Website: home-depot
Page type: store-pickup
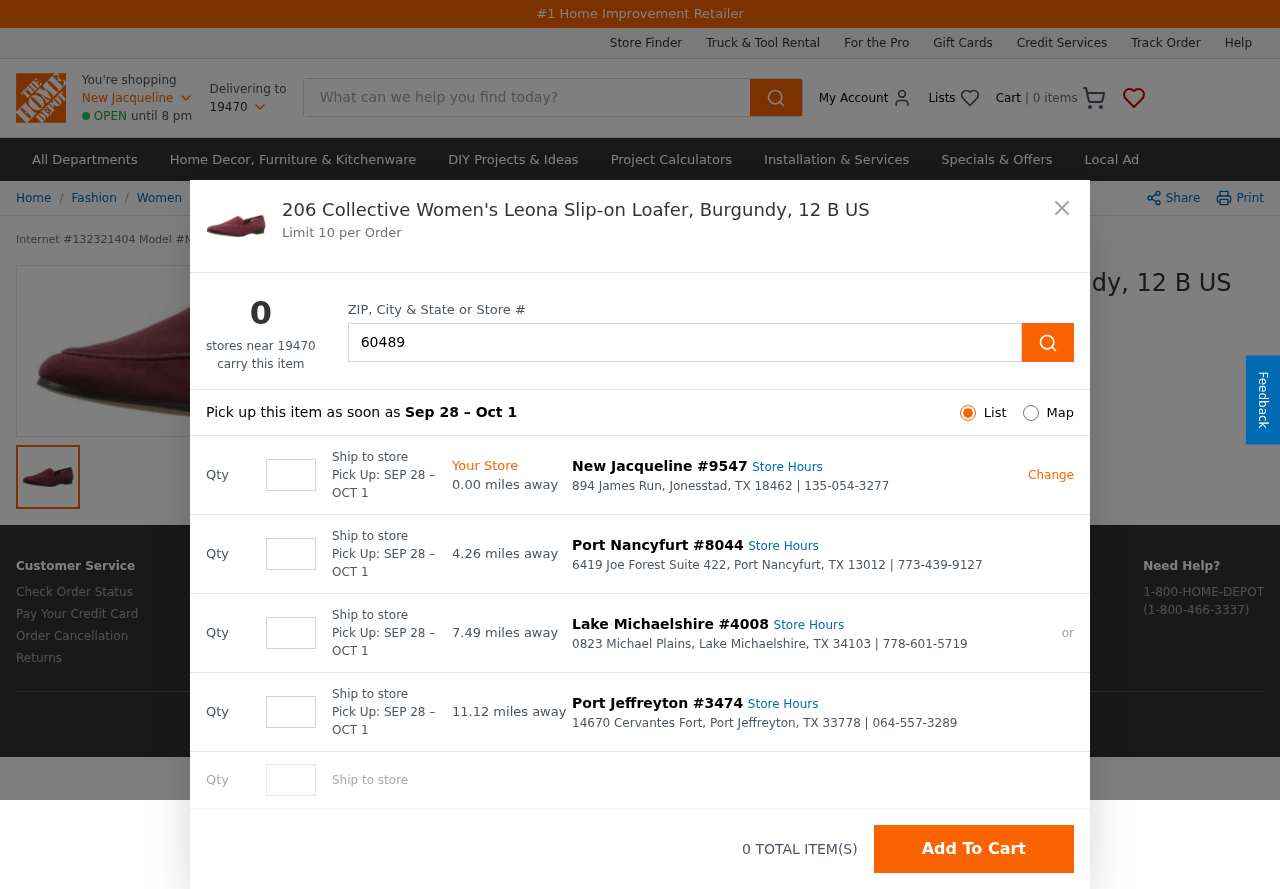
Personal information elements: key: PII_CITY
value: New Jacqueline
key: PII_LOCATION1_CITY_STATE_ZIP
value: Jonesstad, TX 18462
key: PII_LOCATION1_STREET
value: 894 James Run
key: PII_LOCATION2_CITY
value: Port Nancyfurt
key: PII_LOCATION2_CITY_STATE_ZIP
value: Port Nancyfurt, TX 13012
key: PII_LOCATION2_STREET
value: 6419 Joe Forest Suite 422
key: PII_LOCATION3_CITY
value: Lake Michaelshire
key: PII_LOCATION3_CITY_STATE_ZIP
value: Lake Michaelshire, TX 34103
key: PII_LOCATION3_STREET
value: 0823 Michael Plains
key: PII_LOCATION4_CITY
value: Port Jeffreyton
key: PII_LOCATION4_CITY_STATE_ZIP
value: Port Jeffreyton, TX 33778
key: PII_LOCATION4_STREET
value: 14670 Cervantes Fort
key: PII_POSTCODE
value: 19470
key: PII_POSTCODE2
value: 60489
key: PII_LOCATION1_PHONE
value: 135-054-3277
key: PII_LOCATION2_PHONE
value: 773-439-9127
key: PII_LOCATION3_PHONE
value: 778-601-5719
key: PII_LOCATION4_PHONE
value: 064-557-3289
Product elements: key: PRODUCT1_BREADCRUMB
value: Fashion
Women
Shoes
Loafers
Slip-On Loafers
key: PRODUCT1_NAME
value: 206 Collective Women's Leona Slip-on Loafer, Burgundy, 12 B US
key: PRODUCT_INTERNET_NUMBER
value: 132321404
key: PRODUCT_MODEL_NUMBER
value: MW_OHW916874
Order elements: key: ORDER_NUM_ITEMS
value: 0
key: ORDER_PICKUP_DATE_RANGE
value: SEP 28 – OCT 1
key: ORDER_PICKUP_DATE_RANGE
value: Sep 28 – Oct 1
Search elements: key: HEADER_SEARCH
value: What can we help you find today?
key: SEARCH_STORE_LOCATION
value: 60489
Other elements: key: STORE1_DISTANCE
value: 0.00
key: STORE1_NUMBER
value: #9547
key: STORE2_DISTANCE
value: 4.26
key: STORE2_NUMBER
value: #8044
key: STORE3_DISTANCE
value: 7.49
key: STORE3_NUMBER
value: #4008
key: STORE4_DISTANCE
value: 11.12
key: STORE4_NUMBER
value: #3474